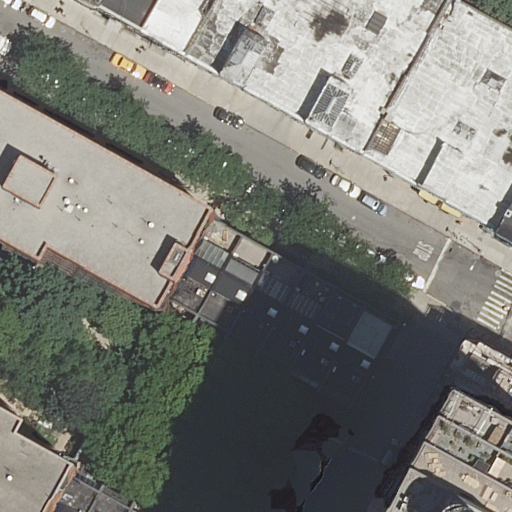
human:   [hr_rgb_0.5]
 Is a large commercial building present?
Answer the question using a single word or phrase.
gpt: no

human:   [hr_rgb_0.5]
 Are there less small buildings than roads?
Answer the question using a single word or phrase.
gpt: yes

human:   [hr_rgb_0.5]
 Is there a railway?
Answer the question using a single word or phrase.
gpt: no

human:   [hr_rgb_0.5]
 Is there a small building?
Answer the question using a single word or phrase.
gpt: yes

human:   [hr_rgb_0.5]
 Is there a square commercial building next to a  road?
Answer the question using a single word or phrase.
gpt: no

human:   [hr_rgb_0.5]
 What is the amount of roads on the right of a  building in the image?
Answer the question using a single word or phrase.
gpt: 8

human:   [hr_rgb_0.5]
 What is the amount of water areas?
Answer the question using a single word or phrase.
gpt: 0

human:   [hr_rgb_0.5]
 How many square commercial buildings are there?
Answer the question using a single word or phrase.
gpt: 0

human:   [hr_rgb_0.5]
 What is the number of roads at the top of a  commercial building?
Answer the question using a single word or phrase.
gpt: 0

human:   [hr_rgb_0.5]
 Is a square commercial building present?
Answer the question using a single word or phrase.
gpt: no

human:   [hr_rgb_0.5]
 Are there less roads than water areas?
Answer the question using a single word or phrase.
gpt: no

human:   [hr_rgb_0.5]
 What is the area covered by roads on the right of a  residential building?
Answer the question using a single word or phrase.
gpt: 0m2

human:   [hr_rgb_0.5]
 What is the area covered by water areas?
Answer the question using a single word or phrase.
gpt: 0m2

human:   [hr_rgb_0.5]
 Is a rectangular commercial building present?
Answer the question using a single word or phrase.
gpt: no

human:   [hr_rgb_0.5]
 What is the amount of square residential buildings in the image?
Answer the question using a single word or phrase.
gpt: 0

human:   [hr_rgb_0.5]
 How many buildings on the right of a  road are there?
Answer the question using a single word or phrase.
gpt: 10

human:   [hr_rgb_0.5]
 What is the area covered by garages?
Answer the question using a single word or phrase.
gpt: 0m2

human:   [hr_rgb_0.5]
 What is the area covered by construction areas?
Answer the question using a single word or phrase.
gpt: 0m2

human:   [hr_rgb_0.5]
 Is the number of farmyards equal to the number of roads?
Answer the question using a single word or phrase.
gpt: no

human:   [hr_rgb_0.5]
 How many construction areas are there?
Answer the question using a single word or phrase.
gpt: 0

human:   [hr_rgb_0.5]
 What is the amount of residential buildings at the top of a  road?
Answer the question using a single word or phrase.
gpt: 9

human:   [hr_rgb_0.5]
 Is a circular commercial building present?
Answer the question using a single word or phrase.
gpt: no

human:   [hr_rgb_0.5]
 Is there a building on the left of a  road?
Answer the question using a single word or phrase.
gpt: yes

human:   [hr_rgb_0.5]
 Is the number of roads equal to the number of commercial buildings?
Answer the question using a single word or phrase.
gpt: no

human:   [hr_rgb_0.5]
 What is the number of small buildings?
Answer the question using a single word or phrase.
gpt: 3

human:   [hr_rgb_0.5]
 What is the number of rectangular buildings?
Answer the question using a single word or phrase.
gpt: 9

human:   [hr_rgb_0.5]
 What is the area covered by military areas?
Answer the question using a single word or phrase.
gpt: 0m2

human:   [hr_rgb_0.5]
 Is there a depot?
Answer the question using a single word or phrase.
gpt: no

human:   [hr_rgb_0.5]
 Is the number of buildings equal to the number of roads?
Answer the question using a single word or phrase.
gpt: no

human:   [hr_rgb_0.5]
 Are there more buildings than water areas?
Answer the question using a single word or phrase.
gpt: yes

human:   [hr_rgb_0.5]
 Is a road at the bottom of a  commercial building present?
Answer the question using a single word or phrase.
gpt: no

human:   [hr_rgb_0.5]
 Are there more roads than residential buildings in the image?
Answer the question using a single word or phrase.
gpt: no

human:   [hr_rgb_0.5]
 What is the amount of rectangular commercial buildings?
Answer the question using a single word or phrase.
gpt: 0

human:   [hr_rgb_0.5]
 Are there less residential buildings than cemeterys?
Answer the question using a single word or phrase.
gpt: no

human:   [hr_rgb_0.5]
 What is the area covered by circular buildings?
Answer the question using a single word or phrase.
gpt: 0m2

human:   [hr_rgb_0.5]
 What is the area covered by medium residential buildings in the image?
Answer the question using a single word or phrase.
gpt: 1598m2